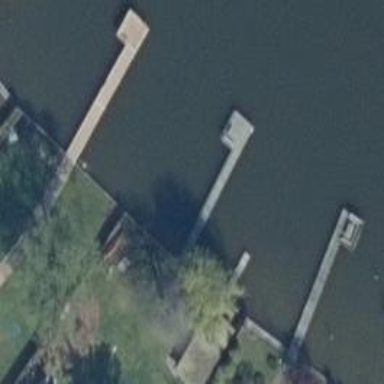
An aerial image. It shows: Man-made pier.